Interaction volume radius: 5 \u00c5
Interaction volume height: 20 \u00c5
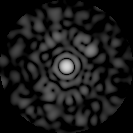
Disorder parameter: 0.8032